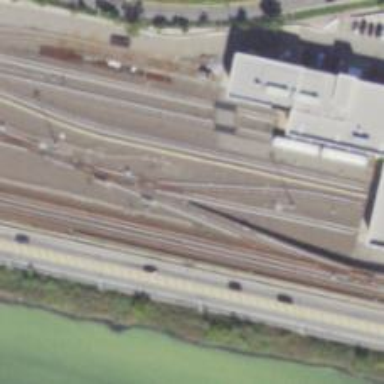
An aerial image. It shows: Yard used for service maintenance of electrified light rail railway.